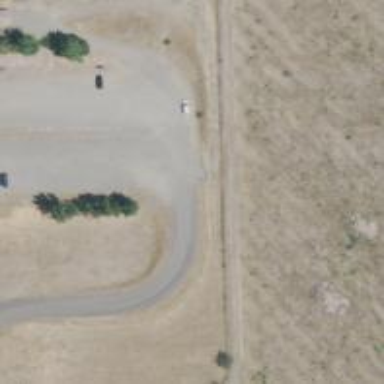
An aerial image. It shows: Driveway leading to service road.